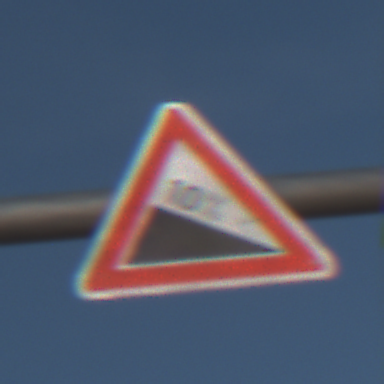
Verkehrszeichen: Gefaelle10
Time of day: MorningAfternoon
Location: Outdoor (Nature)
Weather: Clear
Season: Winter
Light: Natural